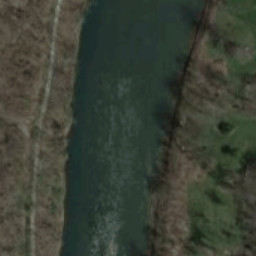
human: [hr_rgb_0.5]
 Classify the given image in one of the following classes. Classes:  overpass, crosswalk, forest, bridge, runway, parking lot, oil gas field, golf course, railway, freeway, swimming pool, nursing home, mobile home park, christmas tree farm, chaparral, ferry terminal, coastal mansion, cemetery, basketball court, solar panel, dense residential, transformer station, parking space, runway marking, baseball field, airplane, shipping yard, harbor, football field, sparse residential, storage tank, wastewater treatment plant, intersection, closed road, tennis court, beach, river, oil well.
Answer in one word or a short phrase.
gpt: river